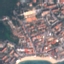
Land use / land cover: Residential